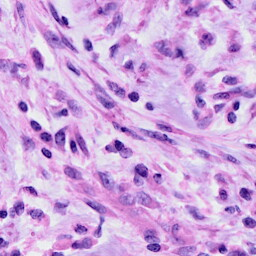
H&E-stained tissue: Cervix